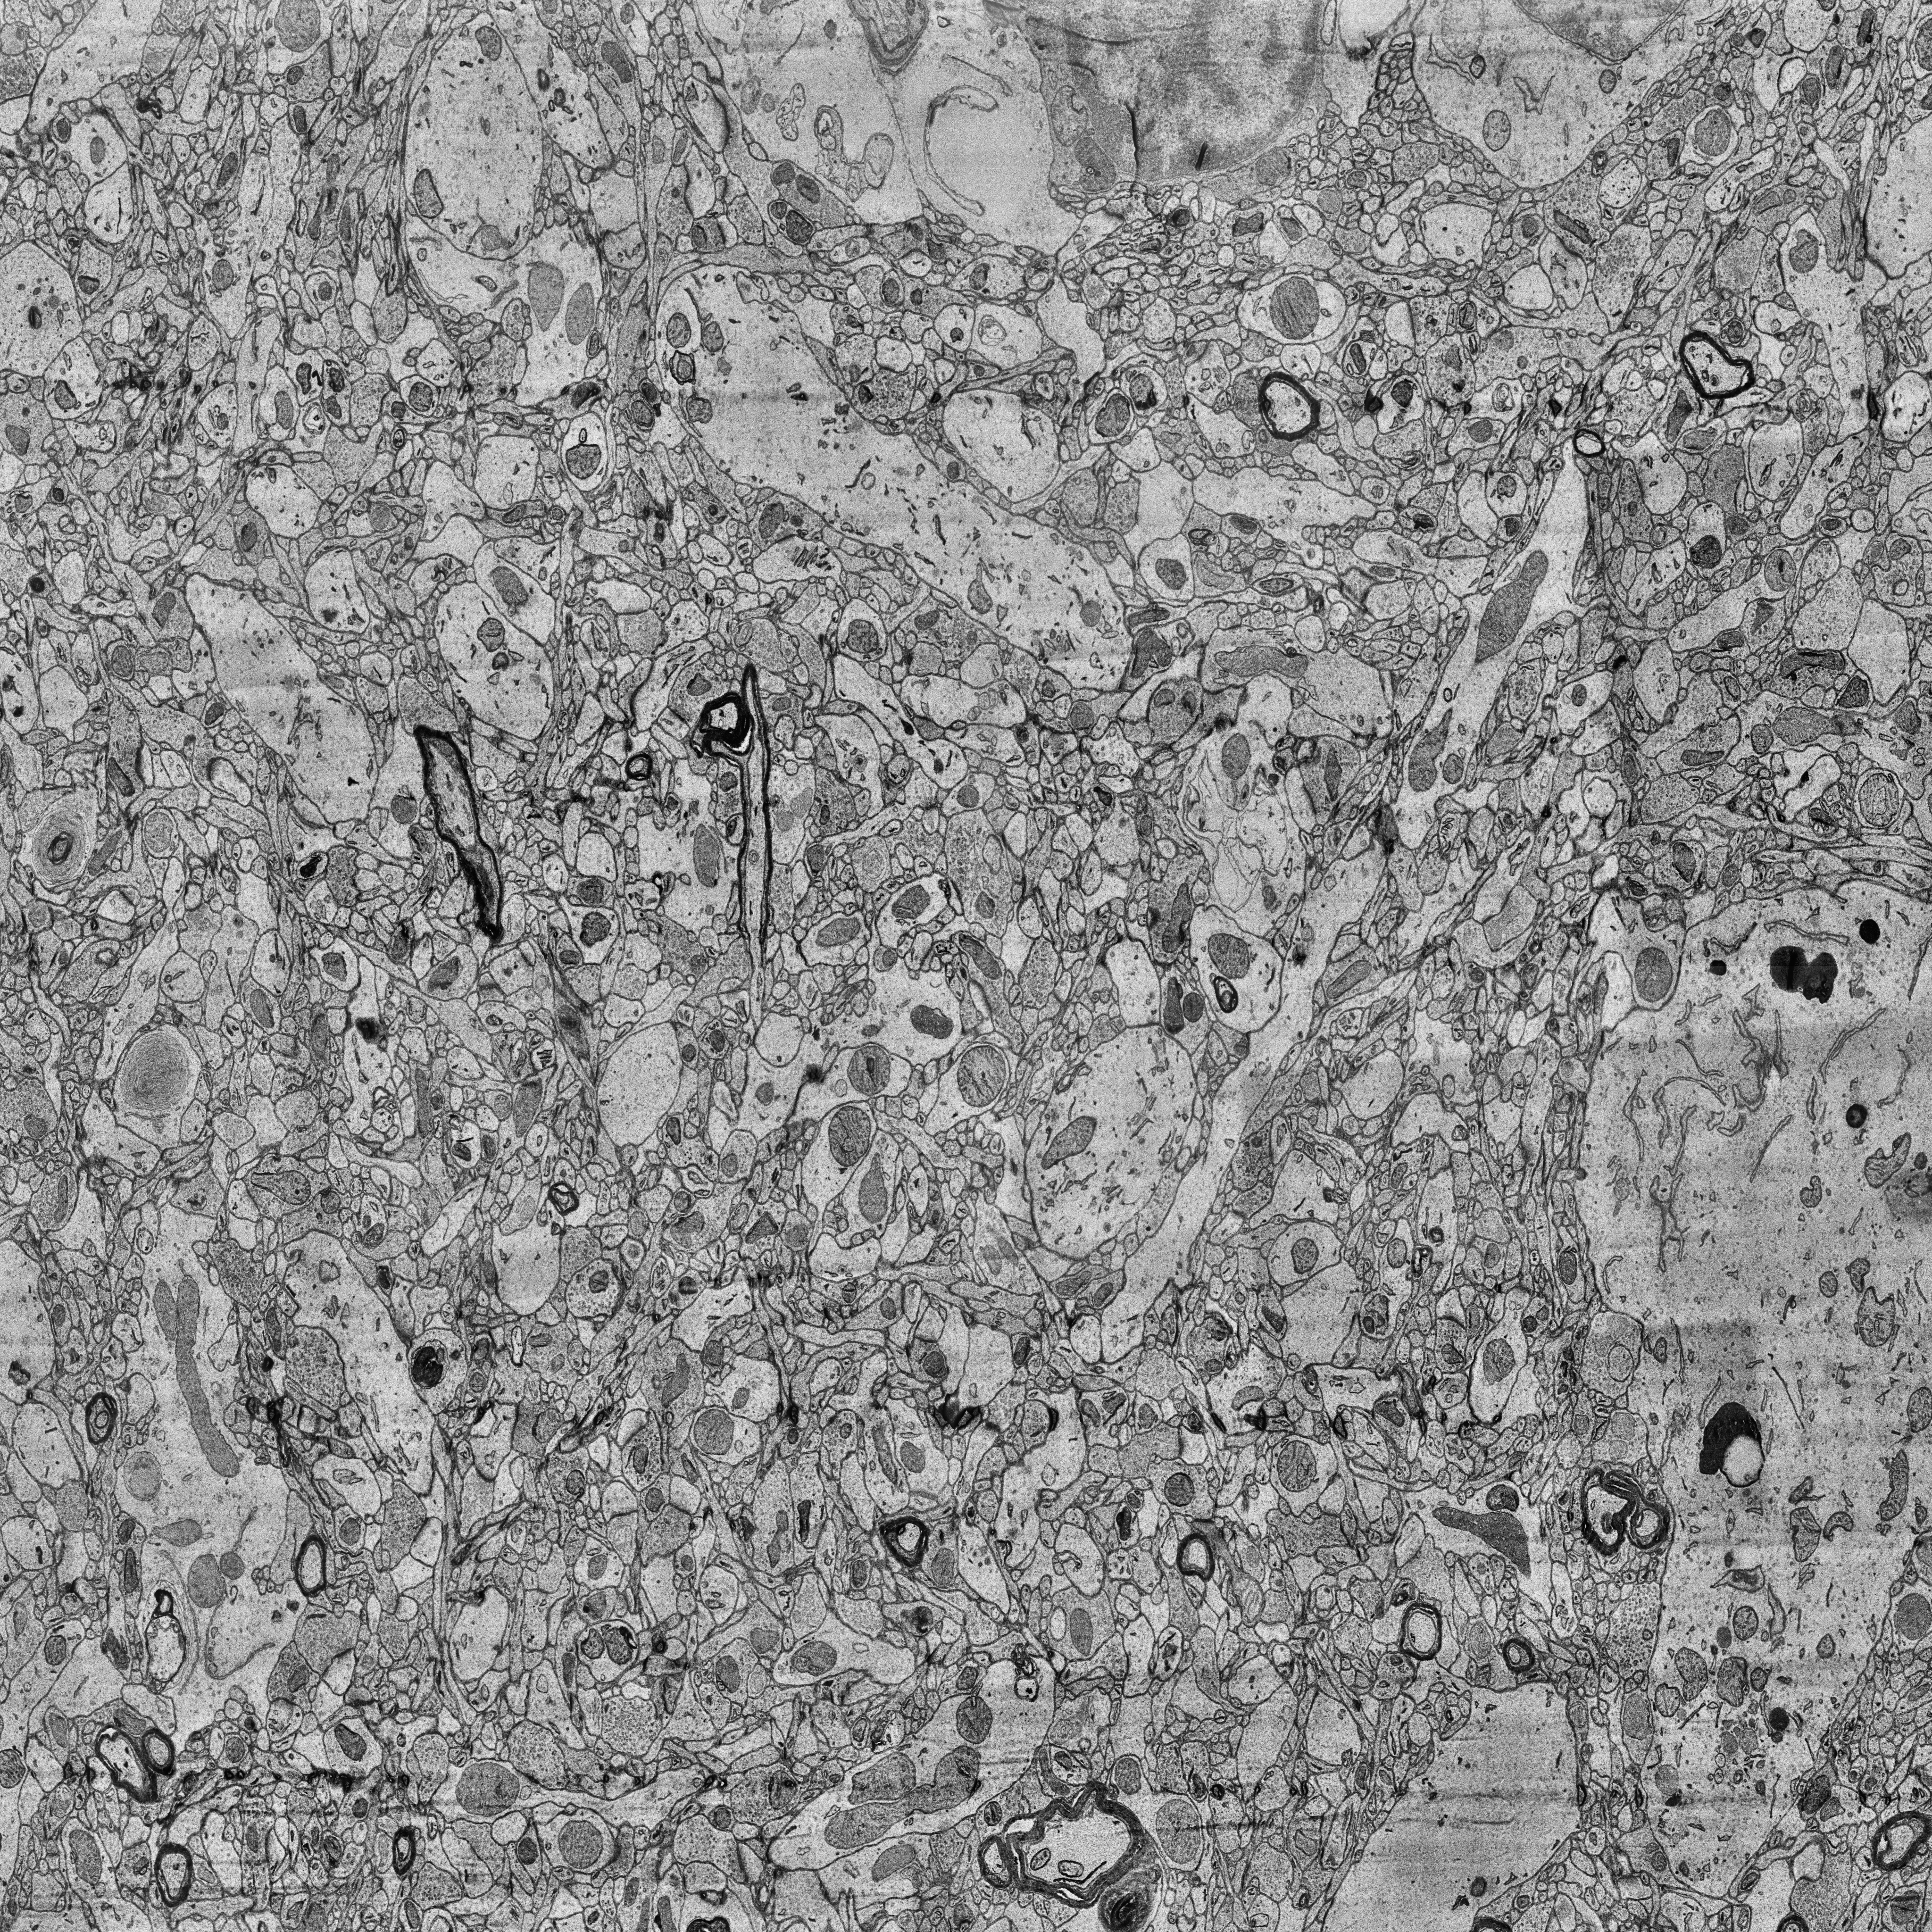
Electron microscopy slice of human cortex tissue
Slice depth (z): 186
Mitochondria instances in slice: 462